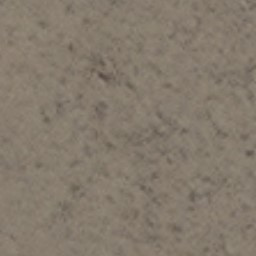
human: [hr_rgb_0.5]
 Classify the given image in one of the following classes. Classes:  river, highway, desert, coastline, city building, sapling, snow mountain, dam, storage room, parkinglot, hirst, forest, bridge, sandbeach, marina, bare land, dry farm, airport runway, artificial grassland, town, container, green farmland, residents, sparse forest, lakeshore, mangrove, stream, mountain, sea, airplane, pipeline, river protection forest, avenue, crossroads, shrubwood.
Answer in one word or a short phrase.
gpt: bare land